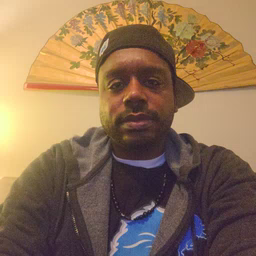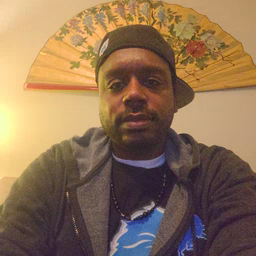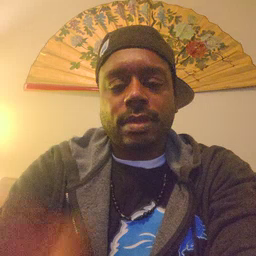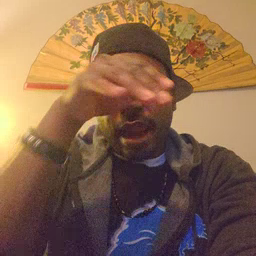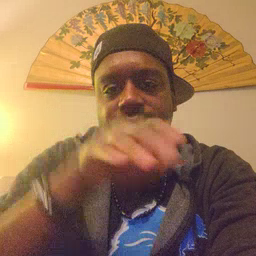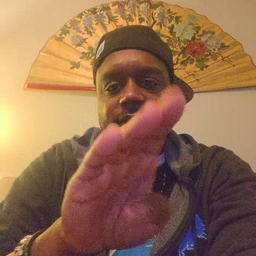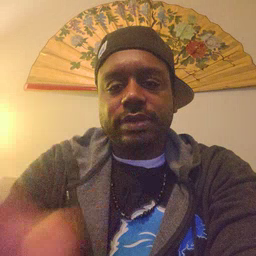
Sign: elephant